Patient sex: F
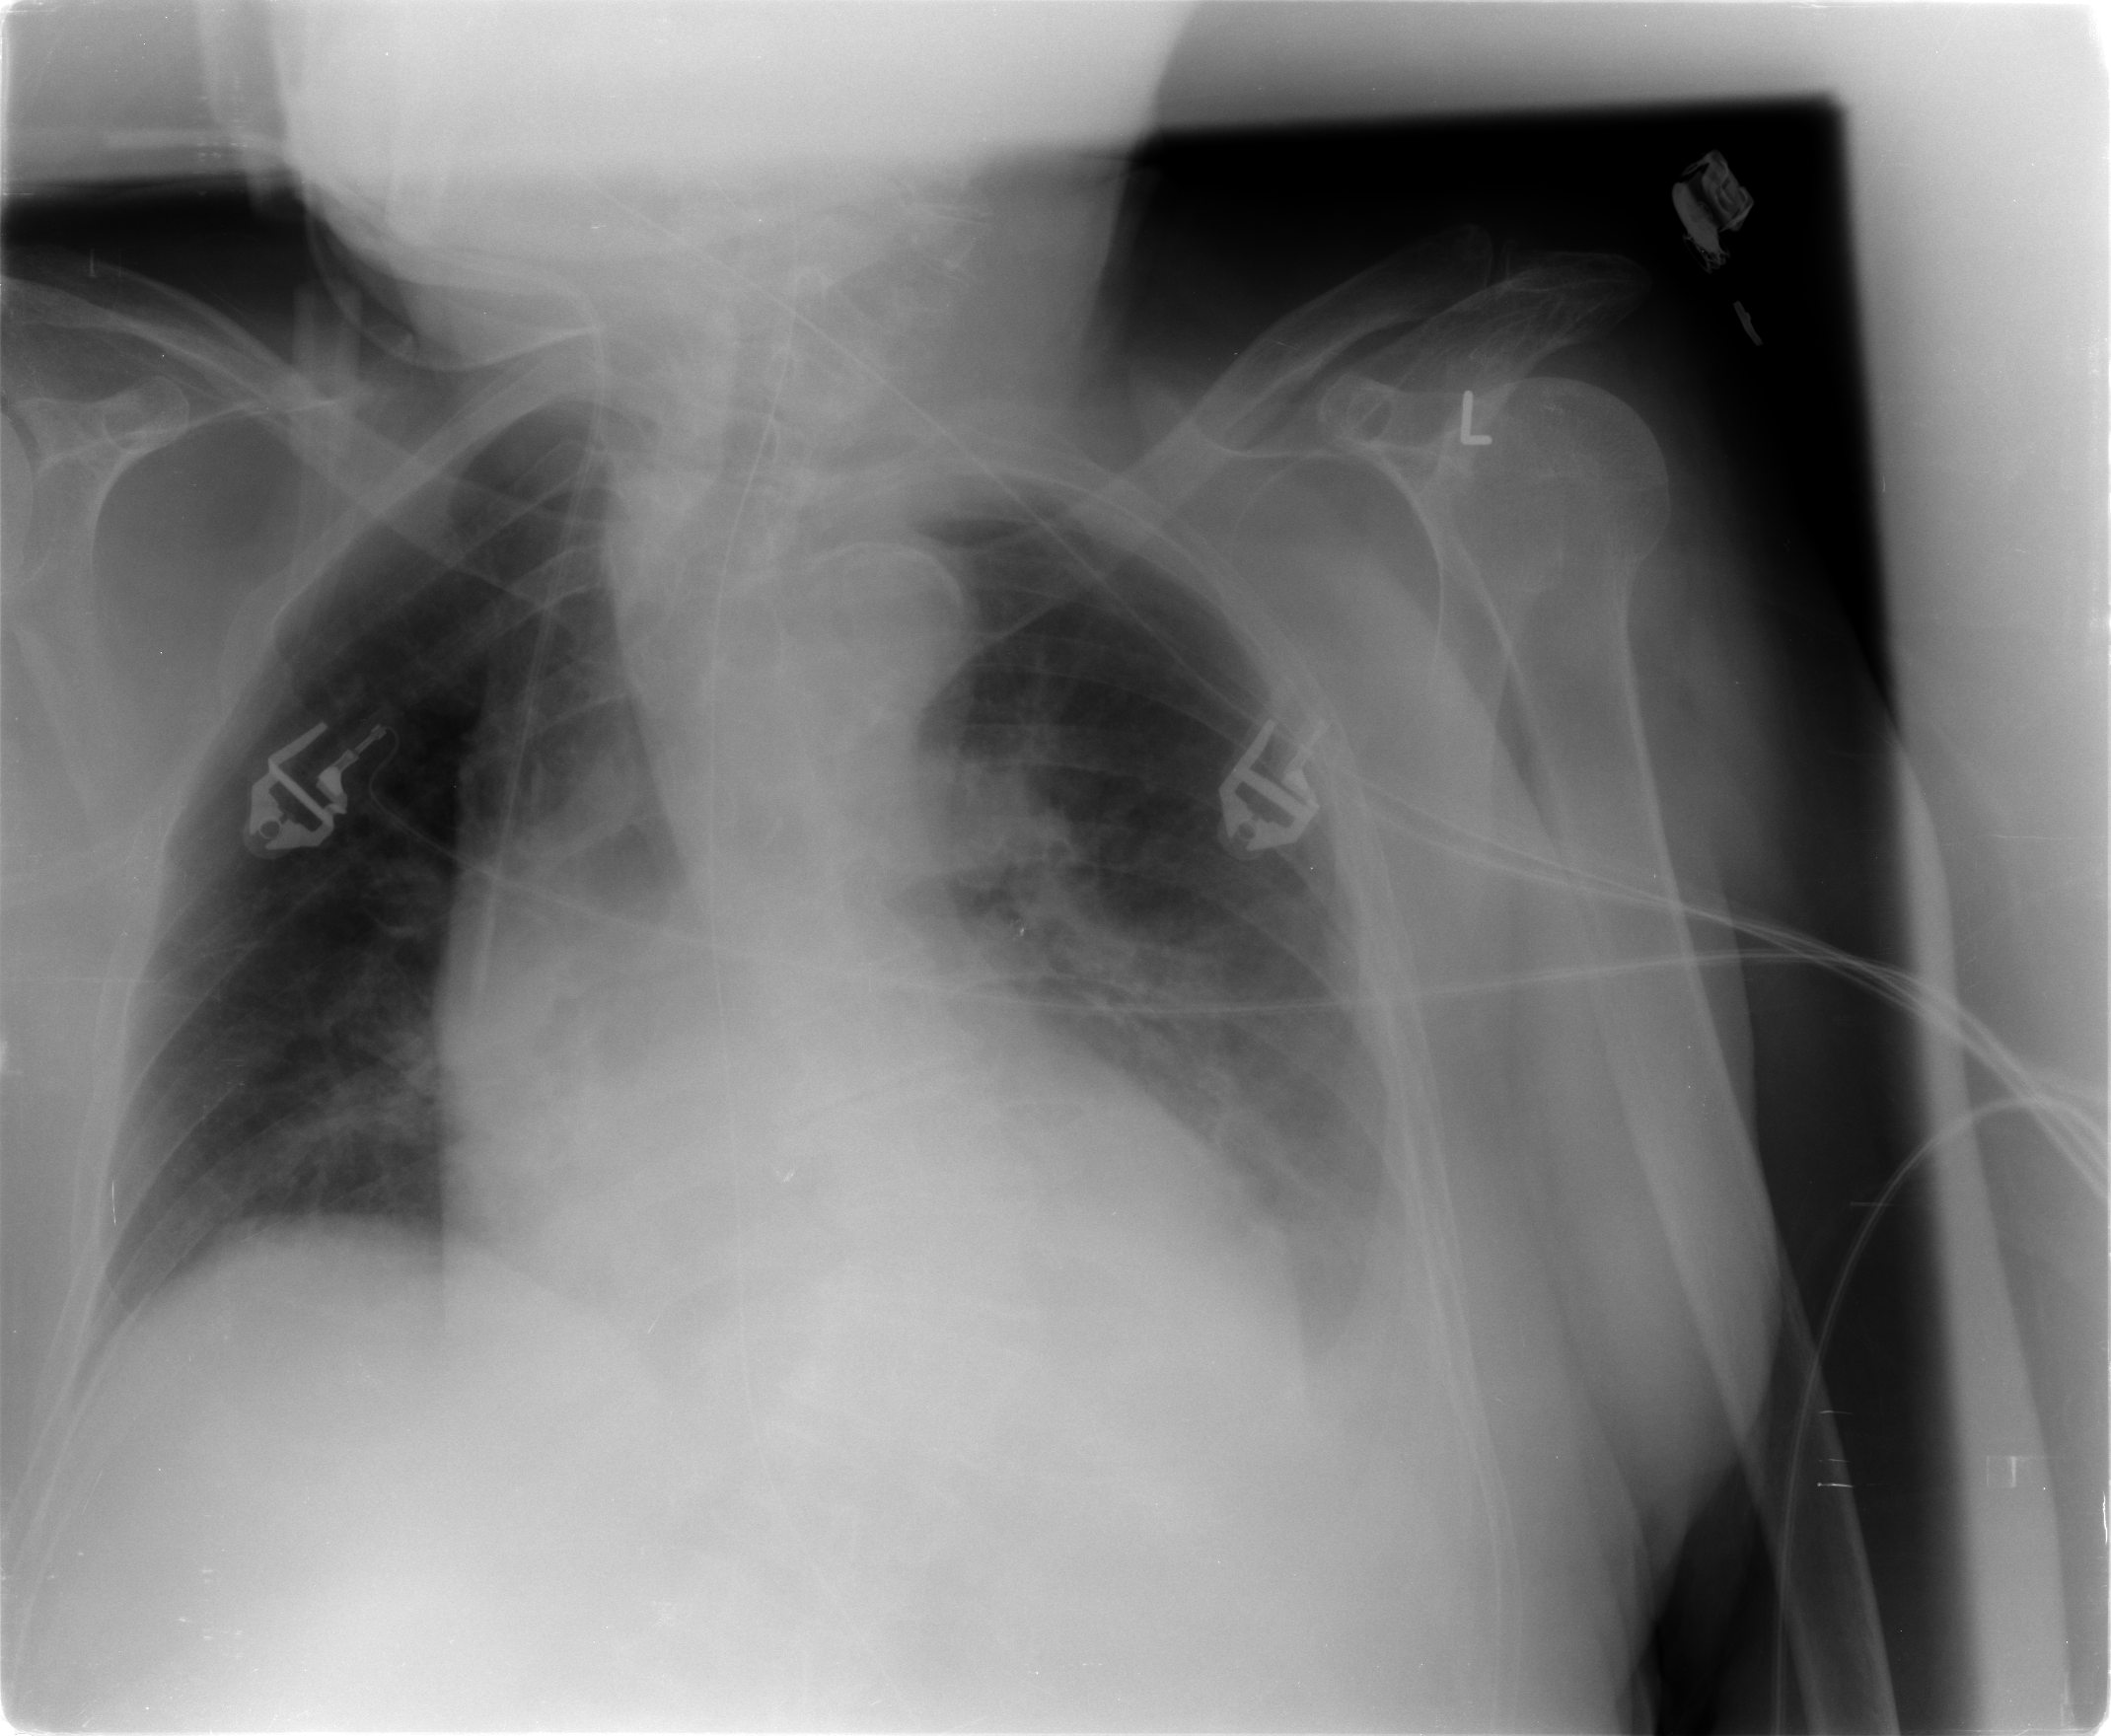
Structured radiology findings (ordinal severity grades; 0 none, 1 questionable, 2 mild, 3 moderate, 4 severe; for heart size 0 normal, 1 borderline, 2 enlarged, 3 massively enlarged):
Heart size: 2
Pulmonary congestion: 0
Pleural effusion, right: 0
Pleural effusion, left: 2
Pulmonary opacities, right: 0
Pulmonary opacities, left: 0
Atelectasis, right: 0
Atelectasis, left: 0